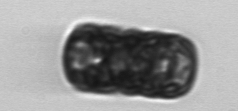
Label: Paralia_sulcata